Question: '''
<input type='text' onchange="reportAnswer(1, this.value);"
onkeyup="this.onchange();" onpaste="this.onchange();"
oncut="this.onchange();"
onclear = "this.onchange();" />
'''

How to capture that change? This is IE11.
P.S. I added 'onclear' handler because run out of ideas what to do.
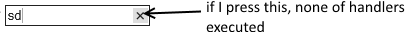
Answer: You haven't said what's providing that '<URL>
'''
<input type='text'
onchange="reportAnswer(1, this.value);"
onkeyup="this.onchange();"
onpaste="this.onchange();"
oncut="this.onchange();"
oninput="this.onchange();" />
'''
(No idea if it works, IE11 doesn't add that box for me on Windows 8.1.)
More likely, though, you need to hook into something provided by whatever it is that's providing that '[x]'.